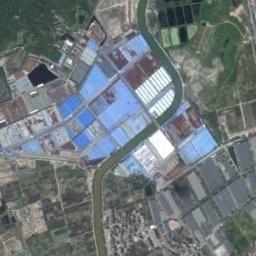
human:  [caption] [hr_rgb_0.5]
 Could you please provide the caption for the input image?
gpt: The industrial area has lots of neatly arranged workshops of different colors and some farmland and a river goes through the industrial area .

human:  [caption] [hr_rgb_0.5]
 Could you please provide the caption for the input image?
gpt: There are not many houses in the industrial area .

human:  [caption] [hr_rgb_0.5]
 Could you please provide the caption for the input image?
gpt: There are many houses in the industrial area .

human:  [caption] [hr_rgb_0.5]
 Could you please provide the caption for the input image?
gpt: There are dense factories and roads in an industrial area, And a river flows through the middle .

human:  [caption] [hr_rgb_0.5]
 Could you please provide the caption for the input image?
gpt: There are some blue buildings beside a river on the industrial area .